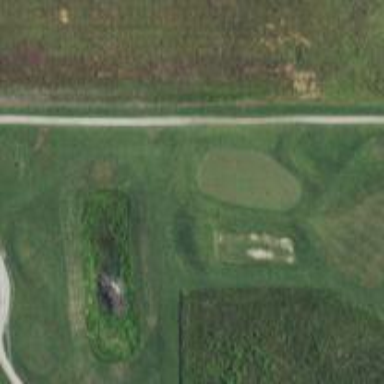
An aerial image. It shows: Golf hole.